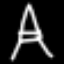
Label: The Eiffel Tower